Field crop: maize
Growth stage: 2
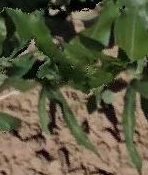
Species: maize